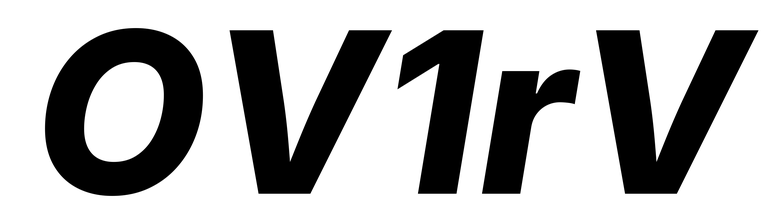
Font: Inter-Italic_ExtraBold_Italic